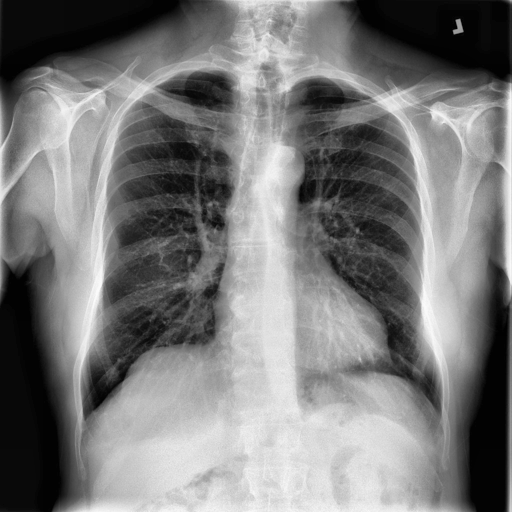
Finding: NORMAL